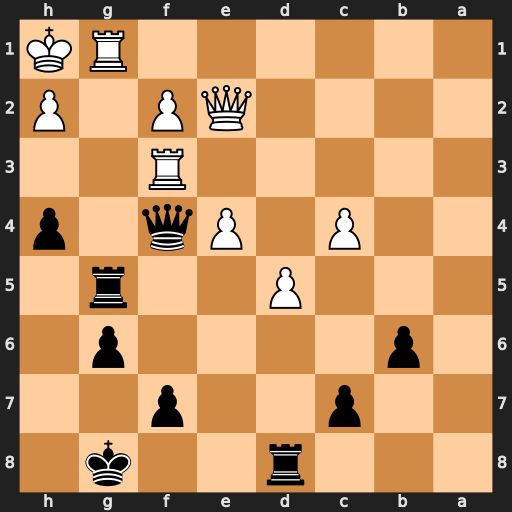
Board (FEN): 3r2k1/2p2p2/1p4p1/3P2r1/2P1Pq1p/5R2/4QP1P/6RK
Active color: b
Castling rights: -
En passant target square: -
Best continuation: Rxg1+ Kxg1 Qg4+ Kf1 Ra8